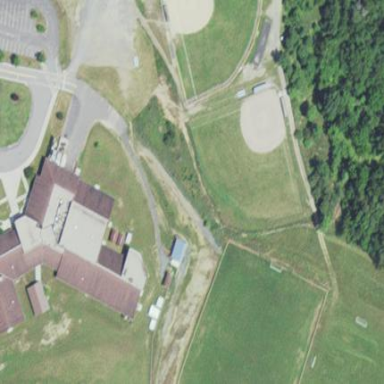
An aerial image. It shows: School.